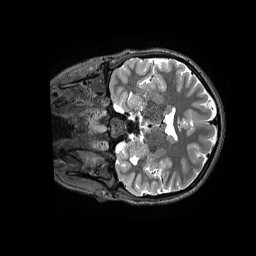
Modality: T2w
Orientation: coronal
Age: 15
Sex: female
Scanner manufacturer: siemens
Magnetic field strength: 3 T
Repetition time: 3.2 s
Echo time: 0.564 s